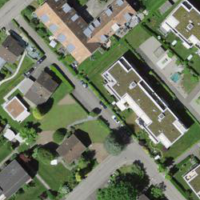
EUNIS habitat code: 54
Species observed at this site:
Streptopelia decaocto